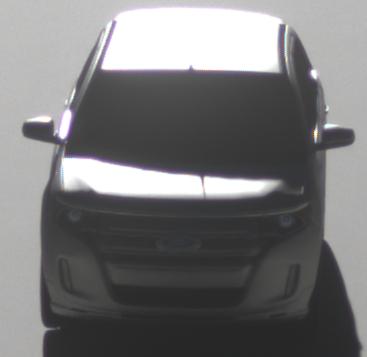
Make: Ford
Model: Edge
Detailed model: Gen. 1 Facelift
Model produced from: 2010
Model produced until: 2015
Doors: 5
Color: white
Road condition: dry road
Daytime: morning or afternoon
Contrast: high contrast